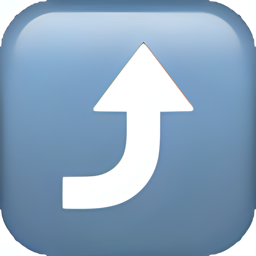
Name: arrow pointing rightwards then curving upwards
Emoji: ⤴
Group: Symbols
Sub-group: arrow